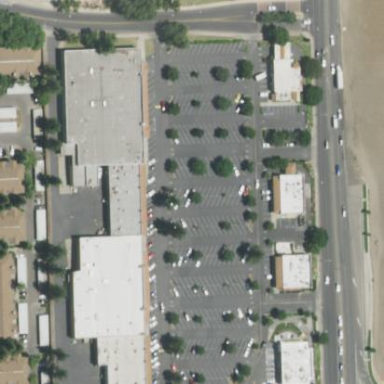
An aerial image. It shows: Retail area.